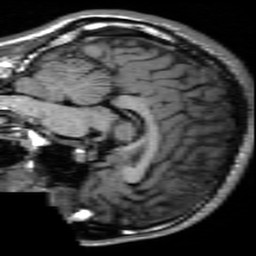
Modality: inplaneT1
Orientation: sagittal
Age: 21
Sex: male
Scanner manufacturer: ge
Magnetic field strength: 3 T
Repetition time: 2.499 s
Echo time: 0.02513 s